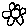
Label: flower